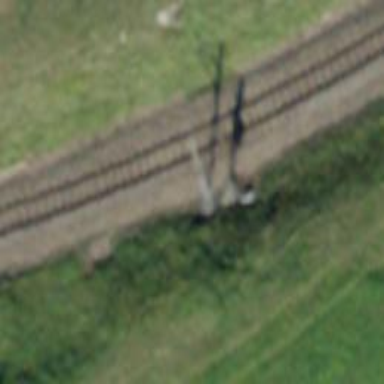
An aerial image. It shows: Railway signal.